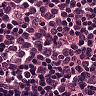
Metastatic tissue present: no